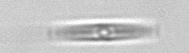
Label: pennate